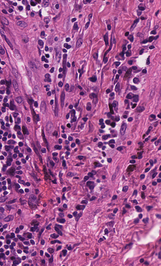
Tumor epithelial tissue: no
Tumor-associated stroma tissue: yes
Normal tissue: no